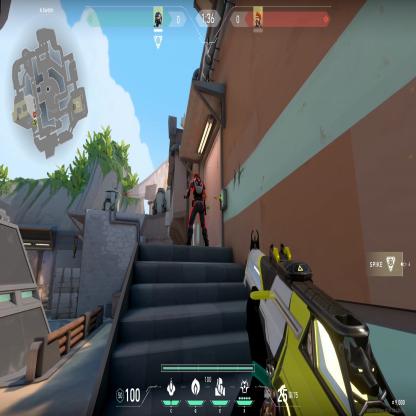
Label: enemy